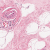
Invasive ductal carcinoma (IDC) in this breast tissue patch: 0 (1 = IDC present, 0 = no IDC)